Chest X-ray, AP view. Patient: 50 years old, sex M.
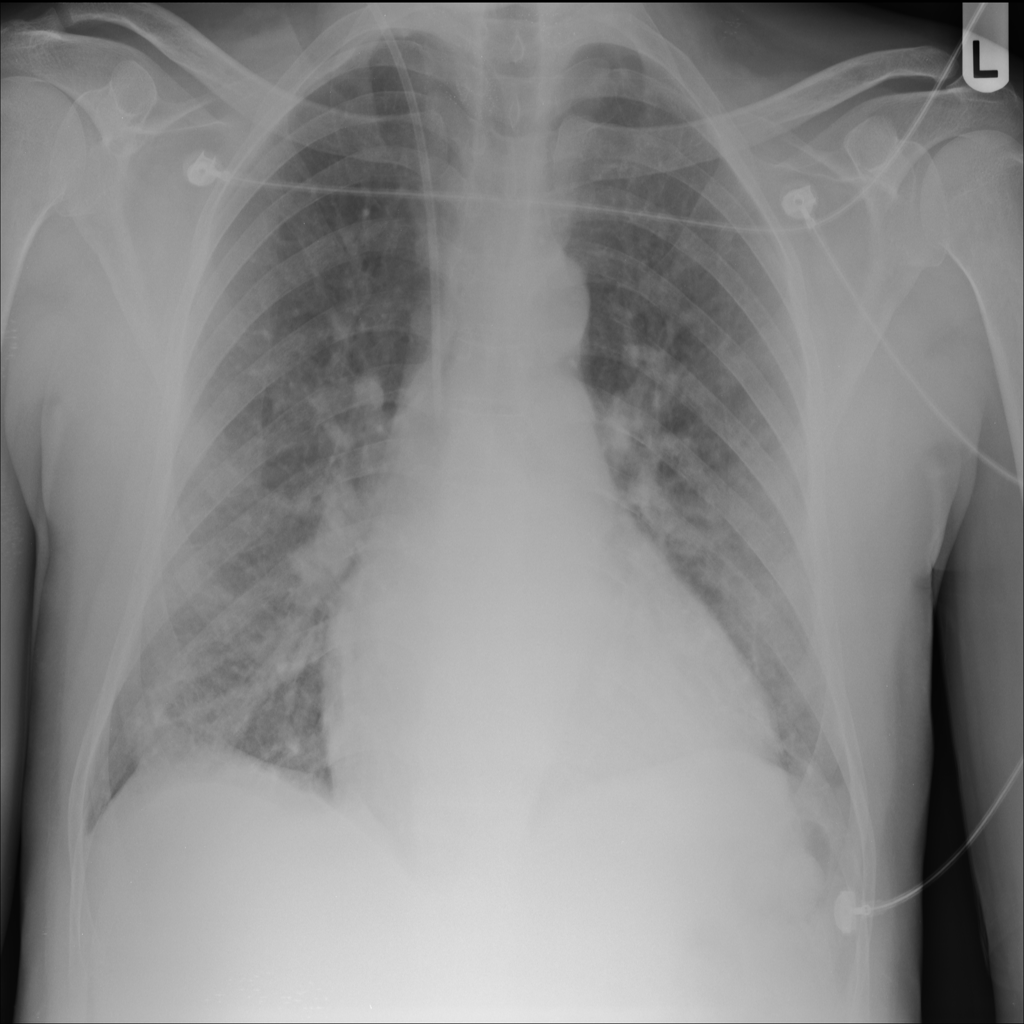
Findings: No Finding